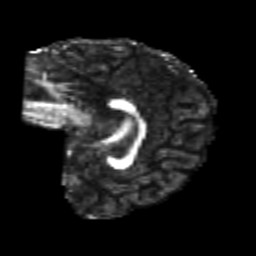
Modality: FA
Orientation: sagittal
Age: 24
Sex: female
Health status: healthy
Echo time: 0.074 s